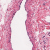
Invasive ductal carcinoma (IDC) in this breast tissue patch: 0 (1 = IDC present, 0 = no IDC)